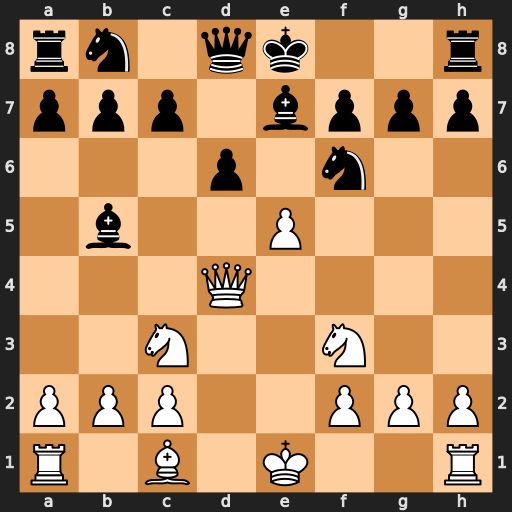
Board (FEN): rn1qk2r/ppp1bppp/3p1n2/1b2P3/3Q4/2N2N2/PPP2PPP/R1B1K2R
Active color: w
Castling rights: KQkq
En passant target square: -
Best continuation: exf6 Bxf6 Qe4+ Qe7 Qxe7+ Kxe7 Nxb5